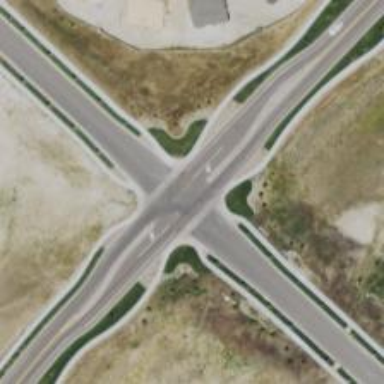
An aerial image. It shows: Unmarked crossing on asphalt footway.